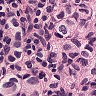
Metastatic tissue present: yes